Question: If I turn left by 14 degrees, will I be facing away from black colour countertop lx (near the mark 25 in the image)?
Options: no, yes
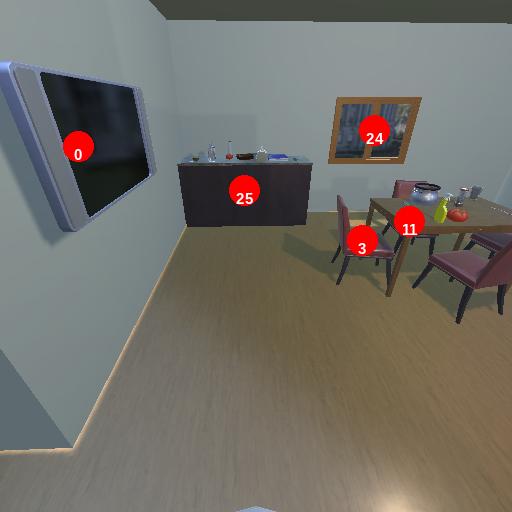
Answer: no